Question: <URL>
'''
<!DOCTYPE html>
<html>
<head>
<title>Pet Article</title>
<script src="https://www.gstatic.com/firebasejs/5.5.8/firebase.js"></script>
</head>
<body>
<img src = "cat.jpg" width = 700px , height = "500px" />
<img src = "dog.jpg" width = 700px , height = "500px" />
<p>This is the paragraph <br /> Need more?</p>
<hr />
<h1 id="big0ne" ></h1>
<script>
// Initialize Firebase
var config = {
apiKey: "",
authDomain: "",
databaseURL: "",
projectId: "",
storageBucket: "",
messagingSenderId: ""
};
firebase.initializeApp(config);
var big0ne = document.getElementById('big0ne');
var dbRef = firebase.database().ref().child('text');
dbRef.on('value', snap => big0ne.innerText = snap.val());
</script>
</body>
</html>
'''
I am a newbie in programming and this is the first time I would ask here so please bear with me.
We were asked to make a project using firebase database and connect it to our website to retrieve data. I have found tutorials on youtube and the internet, however i cant seem to find a tutorial that works on retrieving nested value on firebase. It returns the data as
[object Object]
I would like to know how to retrieve nested data in firebase. I would attach the image of how my database looks like. heres my html code. I didnt make a separate javascript file. I just put the javascript code inside the "script" tag since it works anyways. I will purposely remove API keys, etc. for security reasons.

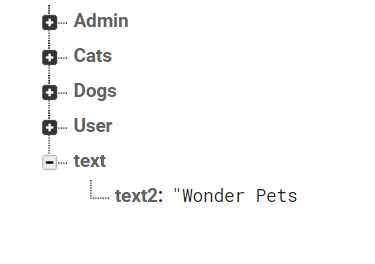
Answer: You right now have the following code to read from Firbase:
'''
var dbRef = firebase.database().ref().child('text');
dbRef.on('value', snap => big0ne.innerText = snap.val());
'''
This reads the value of the 'text' node and you then take its value with 'val()'. Looking at the JSON screenshot you shared, the value of 'text' is:
'''
{
"text2": "Wonder Pets"
}
'''
This is itself a JavaScript object, so if you call 'toString()' on it (which your code implicitly does) you get '"[object Object]"' (or some variant of that, depending on the browser).
To get the value of the 'text2' child node, you should use:
'''
big0ne.innerText = snap.child("text2").val()
'''
So in the above line, we take the 'text2' child node of the snapshot and then value of that, which is exactly the string you want.